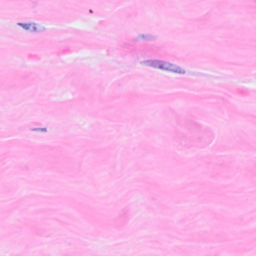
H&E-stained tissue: Breast